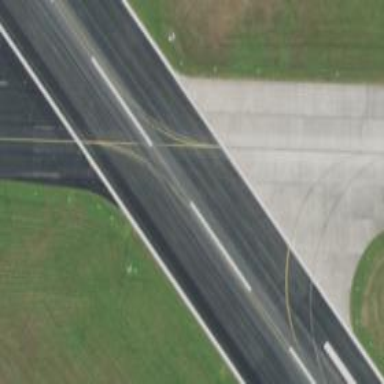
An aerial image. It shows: View of taxiway at the airport.